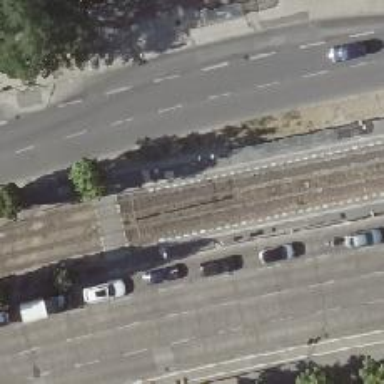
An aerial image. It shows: Tram stop position for public transport.